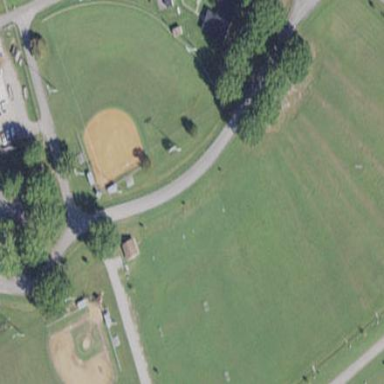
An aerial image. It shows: Baseball pitch for leisure and sports activities.